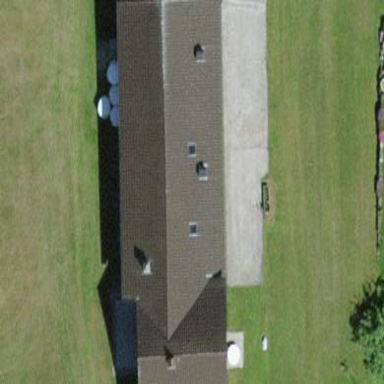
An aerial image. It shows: Farm building.